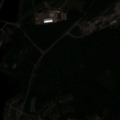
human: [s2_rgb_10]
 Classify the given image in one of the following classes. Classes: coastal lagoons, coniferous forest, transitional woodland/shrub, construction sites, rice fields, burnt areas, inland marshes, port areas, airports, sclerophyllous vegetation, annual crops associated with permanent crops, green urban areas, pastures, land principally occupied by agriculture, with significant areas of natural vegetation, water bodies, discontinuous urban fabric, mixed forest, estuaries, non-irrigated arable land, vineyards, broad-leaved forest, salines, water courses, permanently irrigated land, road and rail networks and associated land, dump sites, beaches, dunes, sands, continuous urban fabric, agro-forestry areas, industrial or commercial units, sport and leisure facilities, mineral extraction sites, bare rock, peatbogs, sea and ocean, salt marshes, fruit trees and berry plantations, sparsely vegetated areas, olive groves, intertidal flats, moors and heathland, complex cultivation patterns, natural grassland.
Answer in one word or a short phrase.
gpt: discontinuous urban fabric, industrial or commercial units, mixed forest, water courses